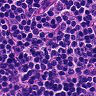
Metastatic tissue present: no